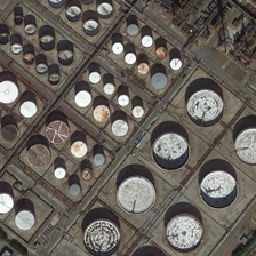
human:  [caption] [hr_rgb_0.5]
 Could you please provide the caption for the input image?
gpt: A large number of blue tanks were neatly arranged.

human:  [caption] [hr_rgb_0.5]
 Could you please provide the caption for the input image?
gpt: Many blue tanks were arranged neatly.

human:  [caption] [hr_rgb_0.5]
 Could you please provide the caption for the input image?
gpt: Many blue tanks were lined up.

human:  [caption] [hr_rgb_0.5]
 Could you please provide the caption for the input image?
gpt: Many blue oil drums are arranged neatly.

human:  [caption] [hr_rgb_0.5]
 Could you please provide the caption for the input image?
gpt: Many blue tanks were arranged neatly.